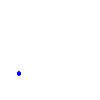
Particle: proton